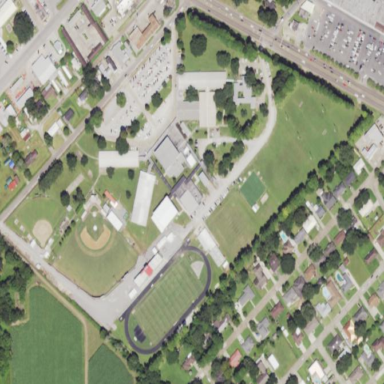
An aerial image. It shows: School.